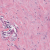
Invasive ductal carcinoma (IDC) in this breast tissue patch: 0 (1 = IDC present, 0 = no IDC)